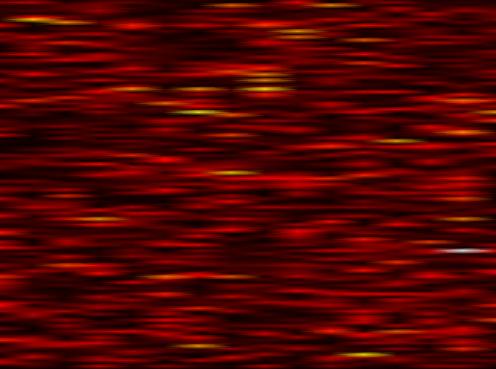
Label: WOLA